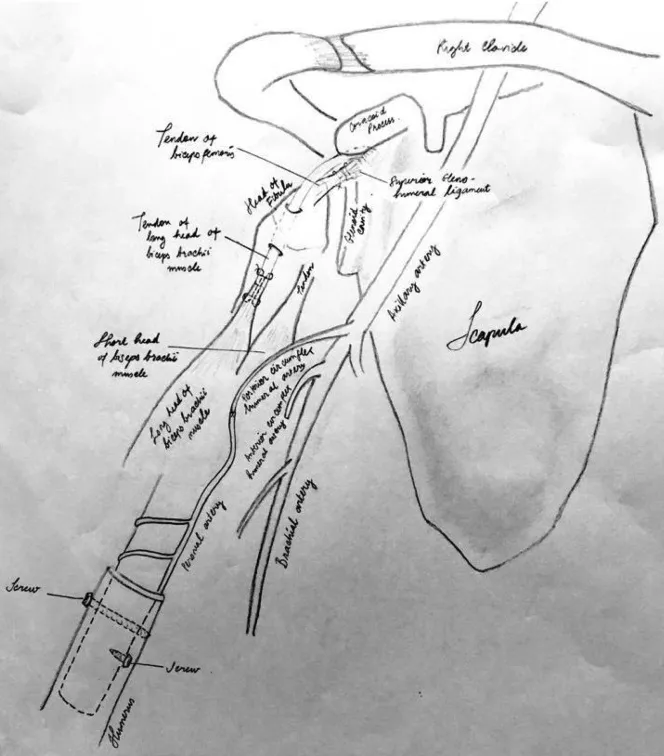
Diagram of operative procedure.
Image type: radiology (scintigraphy)